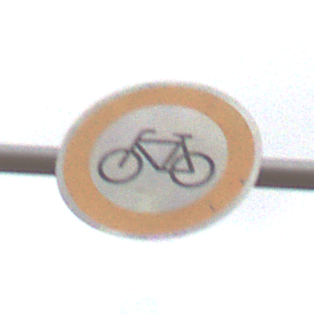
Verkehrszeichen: VerbotRadverkehr
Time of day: MorningAfternoon
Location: Outdoor (Nature)
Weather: Overcast
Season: NotSpecified
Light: Natural